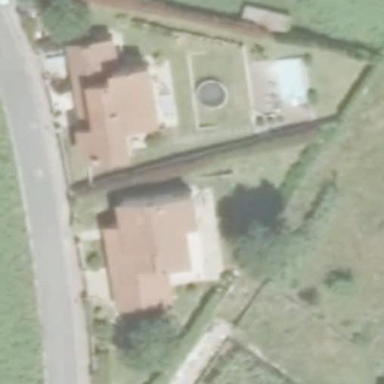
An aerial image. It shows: Simple house.